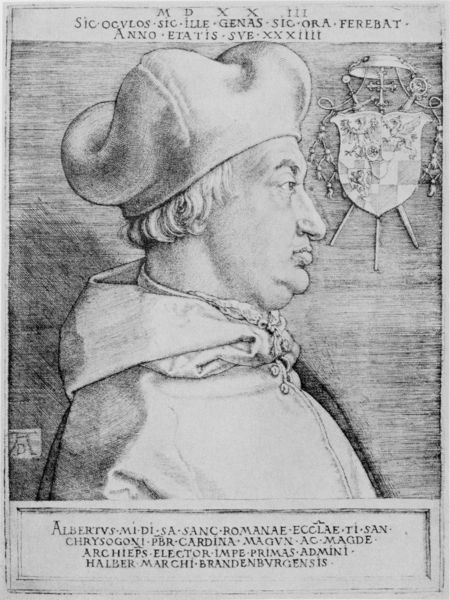
Titel: Bildnis von Kardinal Albrecht von Brandenburg (Der große Kardinal)
Künstler: Albrecht Dürer
Institution: (Seriendruck)
Schlagwörter: mann, umhang, weiß, grau, hut, mund, nase, profil, schwarz, skizze, zeichnung, alt, jacke, kappe, mütze, kragen, bildnis, herr, portrait, porträt, signatur, auge, gewand, haare, kutte, mantel, kinn, lippe, lippen, locken, renaissance, holzschnitt, schrift, seitlich, kette, grafik, graphik, papst, inschrift, grimmig, wange, augenbraue, oberkörper, halle, alter, narr, druck, initialen, schraffur, radierung, stich, seite, schwarzweiß, text, beschriftung, bleistift, kardinal, enface, braue, wappen, talar, männlich, doppelkinn, mittelalter, tiara, zeilen, dürer, heilig, kupferstich, kaputze, ornat, nürnberg, kapuze, latein, lateinisch, albrecht, albrecht dürer, albert, albrect dürer, aucge, albertus, anno, brandenburg, kardinalshut, ischof, böser blick, halber, ajacke